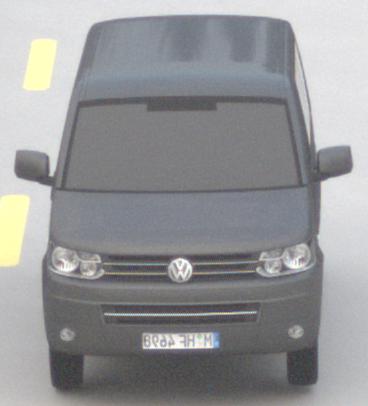
Make: VW Commercial Vehicles (Nutzfahrzeuge)
Model: T5 Multivan 2.0
Detailed model: T5 Multivan
Model produced from: 2009/09
Model produced until: 2013/06
Doors: 4
Color: gray
Road condition: dry road
Daytime: morning or afternoon
Contrast: low contrast